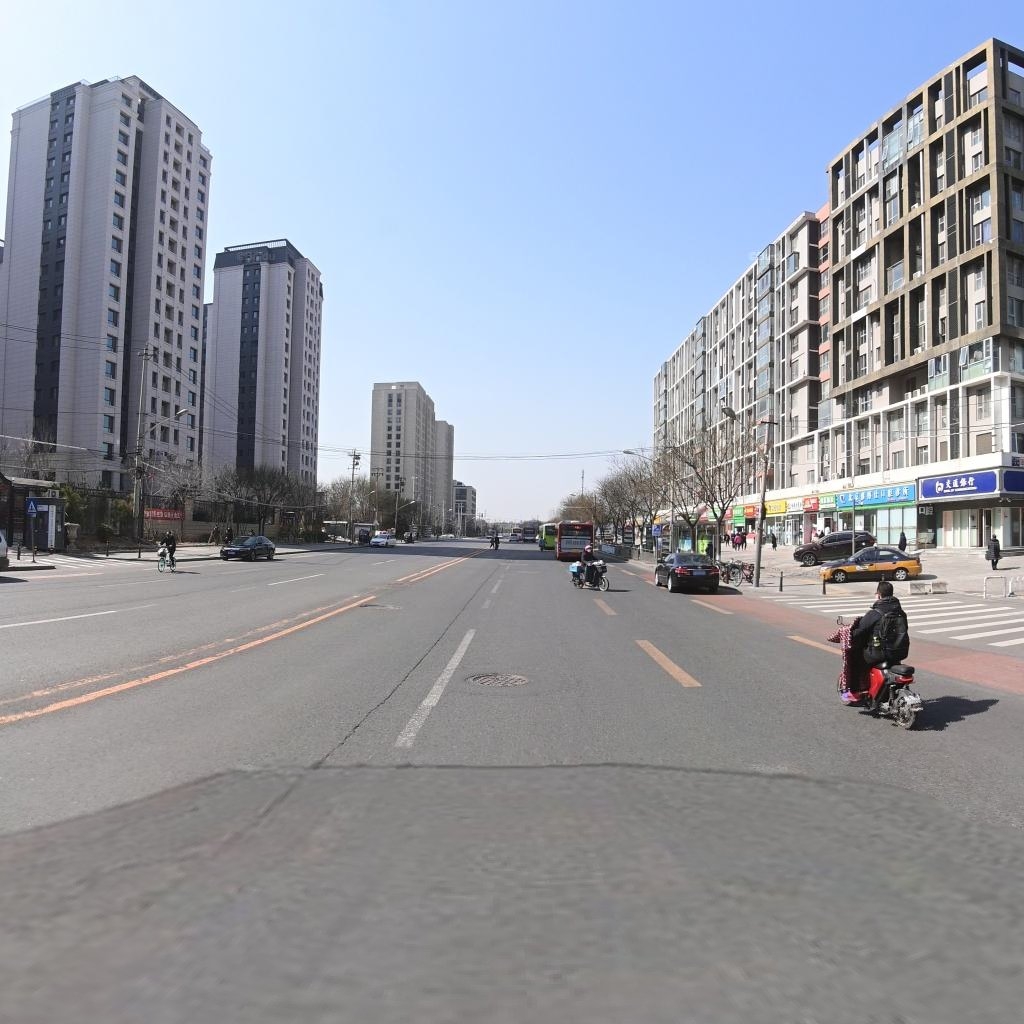
Region: Chaoyang
Road damage annotations: manhole cover, longitudinal crack, manhole cover